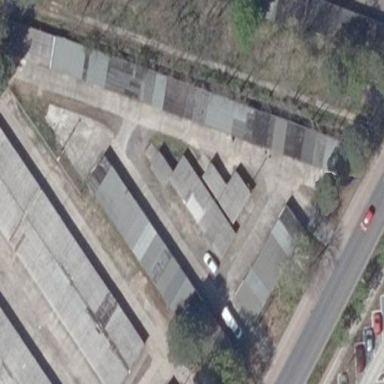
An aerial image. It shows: Group of garages.